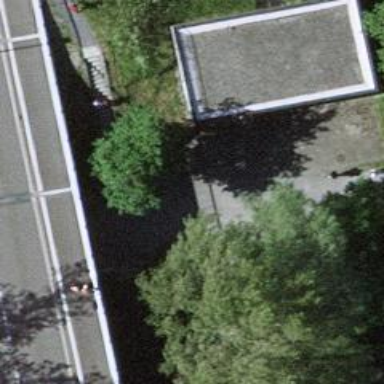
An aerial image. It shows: Set of concrete steps.